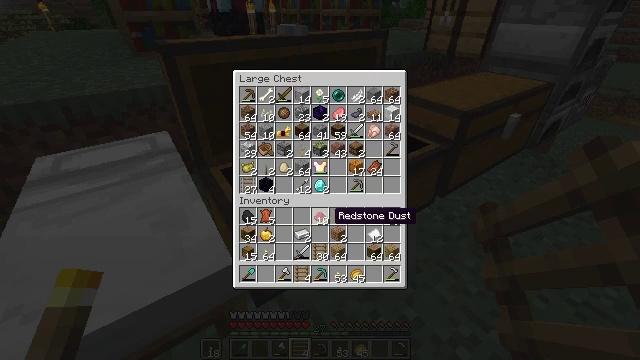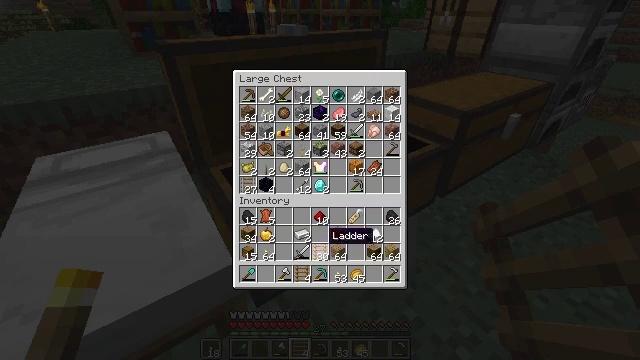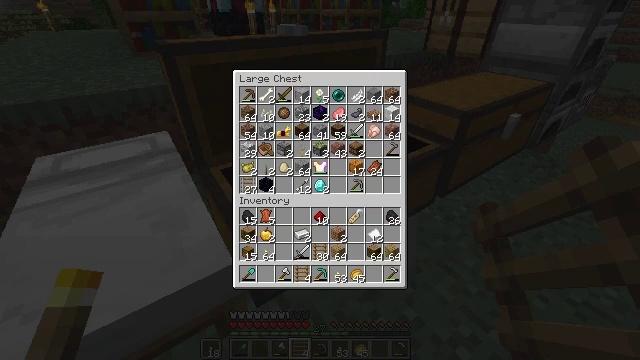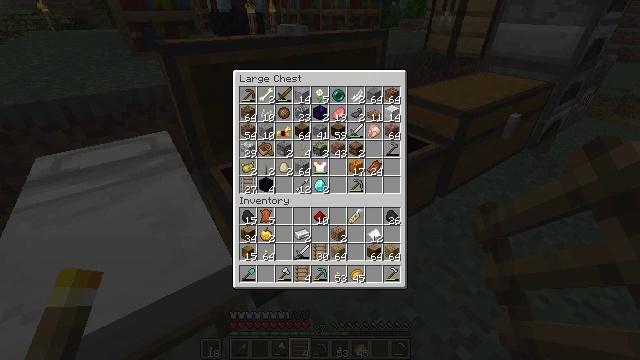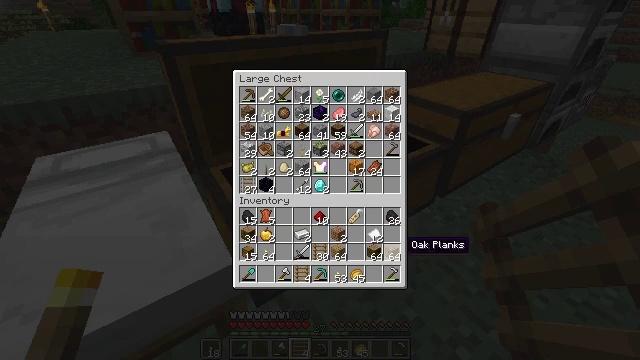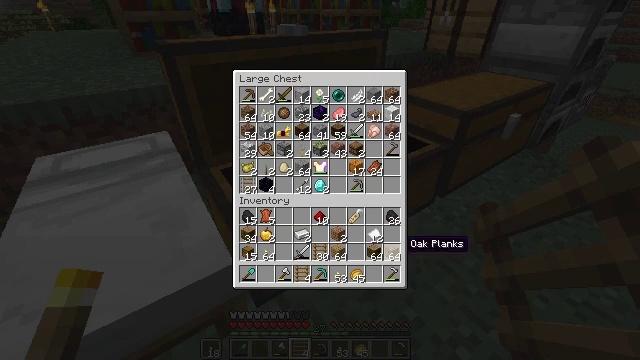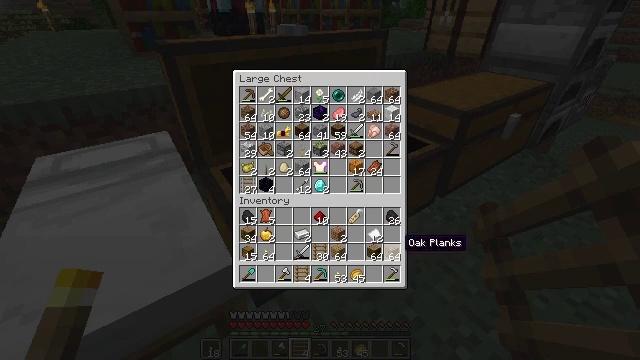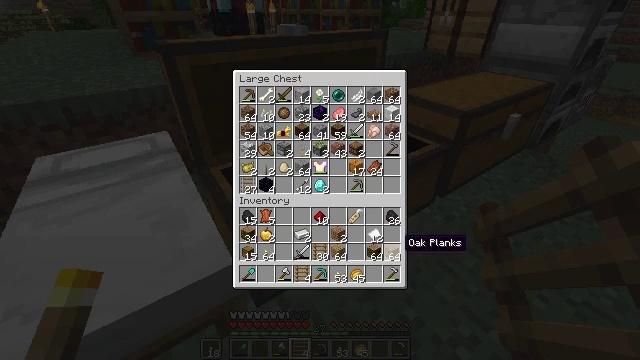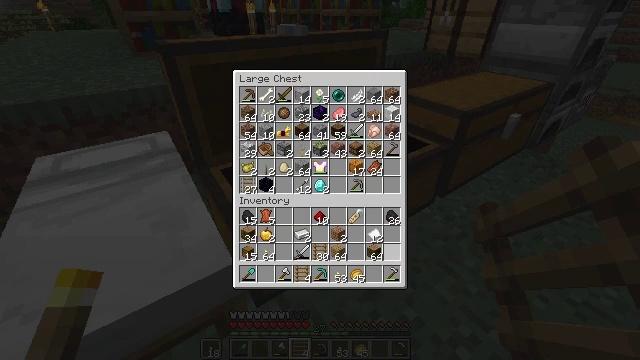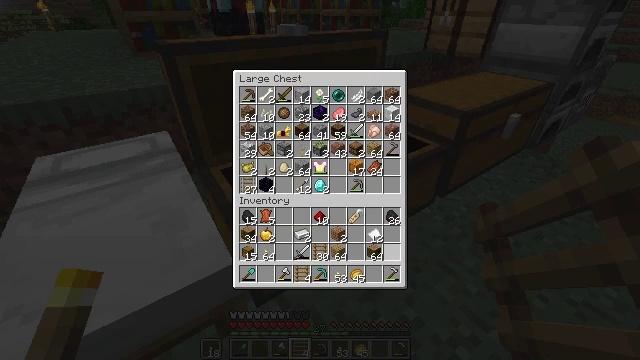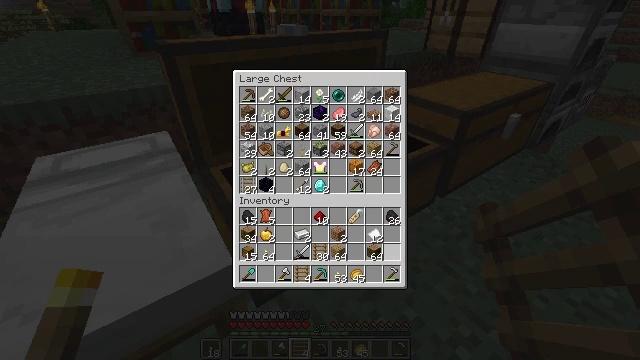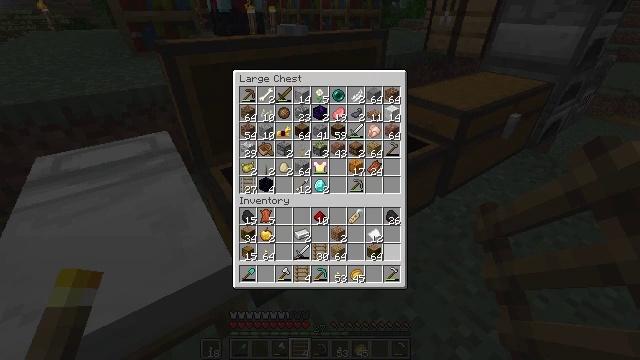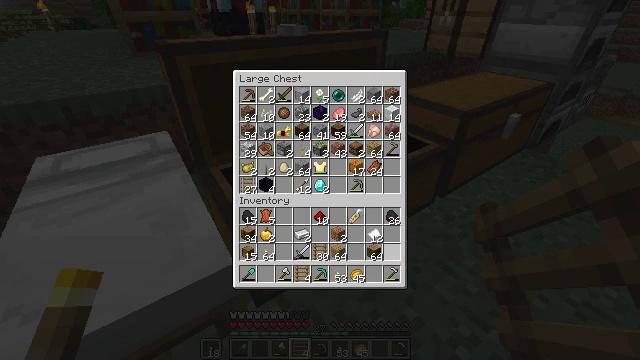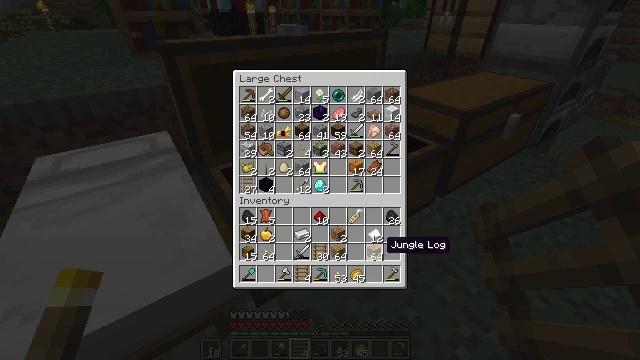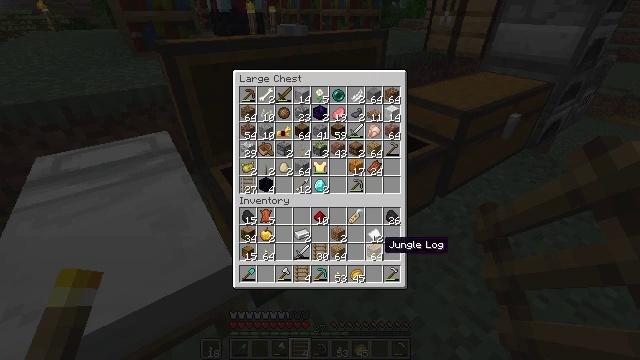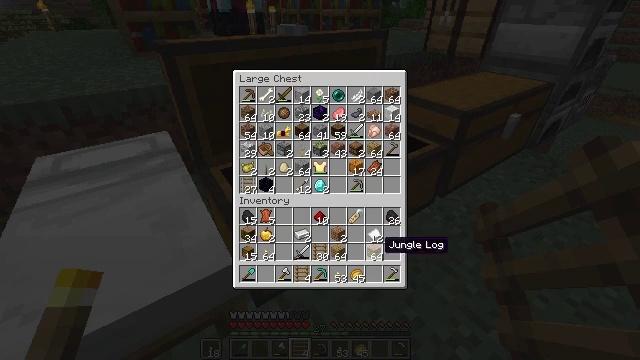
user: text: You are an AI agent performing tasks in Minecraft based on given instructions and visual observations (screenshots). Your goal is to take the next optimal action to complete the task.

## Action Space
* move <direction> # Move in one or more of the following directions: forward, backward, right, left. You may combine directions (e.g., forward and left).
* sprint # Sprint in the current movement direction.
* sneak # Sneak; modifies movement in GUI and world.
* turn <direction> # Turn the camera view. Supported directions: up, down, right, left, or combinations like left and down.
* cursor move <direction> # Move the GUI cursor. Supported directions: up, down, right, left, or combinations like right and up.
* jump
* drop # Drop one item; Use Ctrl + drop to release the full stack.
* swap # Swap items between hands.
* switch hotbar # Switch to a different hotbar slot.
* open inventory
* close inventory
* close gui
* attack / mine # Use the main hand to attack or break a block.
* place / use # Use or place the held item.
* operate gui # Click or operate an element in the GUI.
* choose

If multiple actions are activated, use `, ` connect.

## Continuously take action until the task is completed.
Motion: motion action
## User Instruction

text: Gather the ladder by attacking it.
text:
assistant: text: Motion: sneak, open gui
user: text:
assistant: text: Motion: sneak, cursor move right and down, operate gui
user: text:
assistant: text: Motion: sneak
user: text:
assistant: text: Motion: sneak
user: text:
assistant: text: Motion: sneak
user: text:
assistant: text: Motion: sneak
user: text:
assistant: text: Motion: sneak
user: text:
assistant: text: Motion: sneak, operate gui
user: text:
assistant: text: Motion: sneak, operate gui
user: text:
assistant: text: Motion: sneak, operate gui
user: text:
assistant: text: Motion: sneak
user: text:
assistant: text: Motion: sneak
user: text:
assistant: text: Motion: sneak
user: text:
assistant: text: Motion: sneak
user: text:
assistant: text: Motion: sneak
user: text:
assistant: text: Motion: sneak, operate gui
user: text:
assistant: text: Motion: sneak, operate gui
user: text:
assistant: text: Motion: sneak, cursor move left
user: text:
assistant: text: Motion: sneak, cursor move left
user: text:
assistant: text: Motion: sneak
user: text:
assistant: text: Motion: sneak
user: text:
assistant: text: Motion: sneak
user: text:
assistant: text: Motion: sneak
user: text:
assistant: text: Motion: sneak
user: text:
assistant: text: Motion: sneak
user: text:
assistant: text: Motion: sneak
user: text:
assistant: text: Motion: sneak
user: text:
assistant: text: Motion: sneak, operate gui
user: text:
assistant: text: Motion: sneak, operate gui
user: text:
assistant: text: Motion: sneak